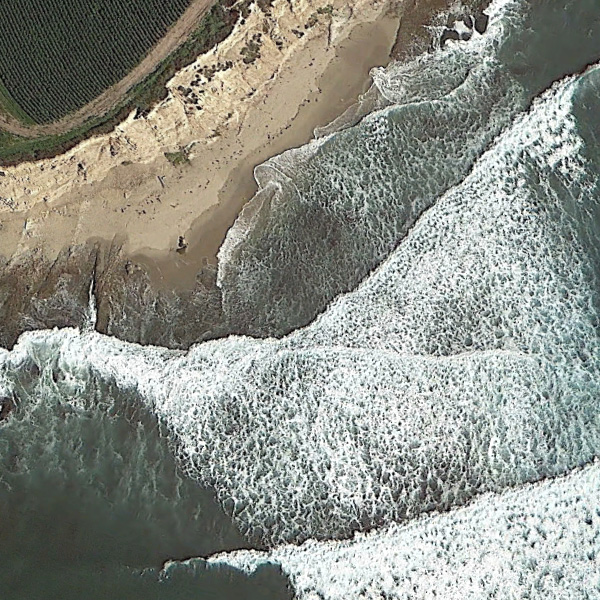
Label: Beach